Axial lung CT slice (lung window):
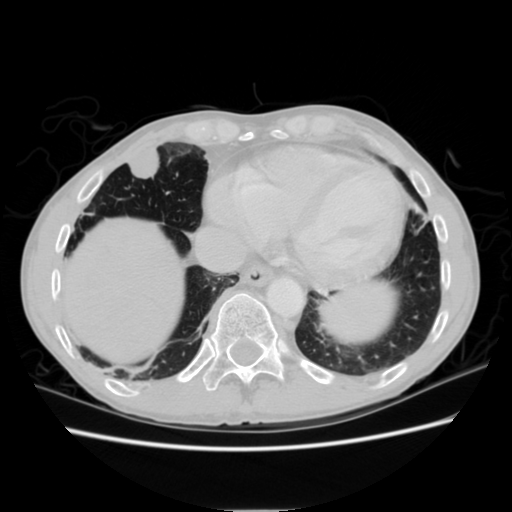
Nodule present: yes
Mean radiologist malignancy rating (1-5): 4.5